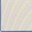
Piece: xx